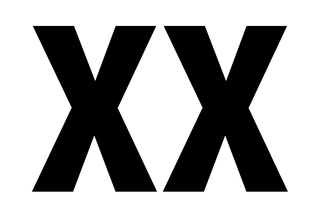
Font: Roboto_Condensed_ExtraBold